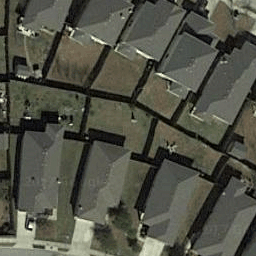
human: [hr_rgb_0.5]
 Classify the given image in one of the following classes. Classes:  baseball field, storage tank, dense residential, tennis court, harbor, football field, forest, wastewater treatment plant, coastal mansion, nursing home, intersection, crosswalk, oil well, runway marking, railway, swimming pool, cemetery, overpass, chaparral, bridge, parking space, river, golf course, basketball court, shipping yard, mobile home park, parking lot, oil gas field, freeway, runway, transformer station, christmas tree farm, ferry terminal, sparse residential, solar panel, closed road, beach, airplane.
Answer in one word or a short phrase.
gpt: dense residential